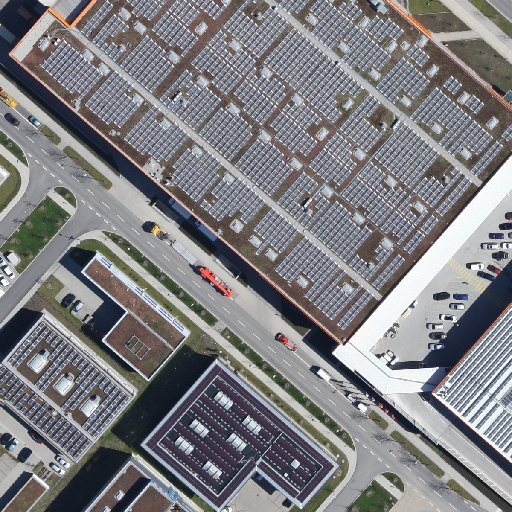
Referring expression: car